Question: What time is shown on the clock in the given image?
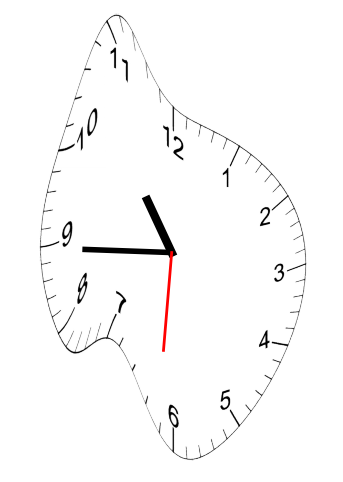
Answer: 10:44:31